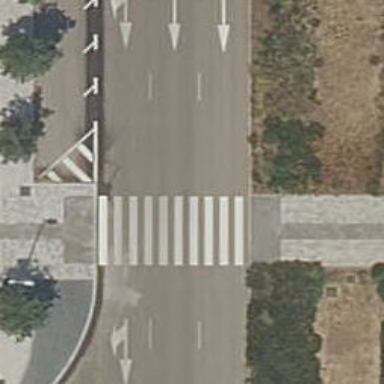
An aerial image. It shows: Uncontrolled road crossing.